Question: I have following set in the css for the h2 element:
'''
...
width: 10%;
display: block;
background-color: #eee;
overflow-x: visible;
white-space: nowrap;
...
'''
If I have an h2 header with text that cannot fit on one line (on the right-most column) this helps me push the text over to the side. I want the full width of the text to have the background color, and hence the "display: block;" rule. But this does not work. Only the width (10%) is colored.
Any suggestions?
Thx,
Tabrez

Here is an example with sample code: <URL>
The chosen solution: Got rid of the width from h2 per suggestion from ptriek. I had it sitting there by mistake. It needed to be a couple of levels higher.
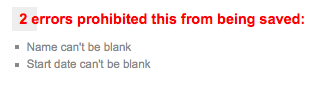
Answer: Just remove the width? I don't really understand why you set width to 10%?